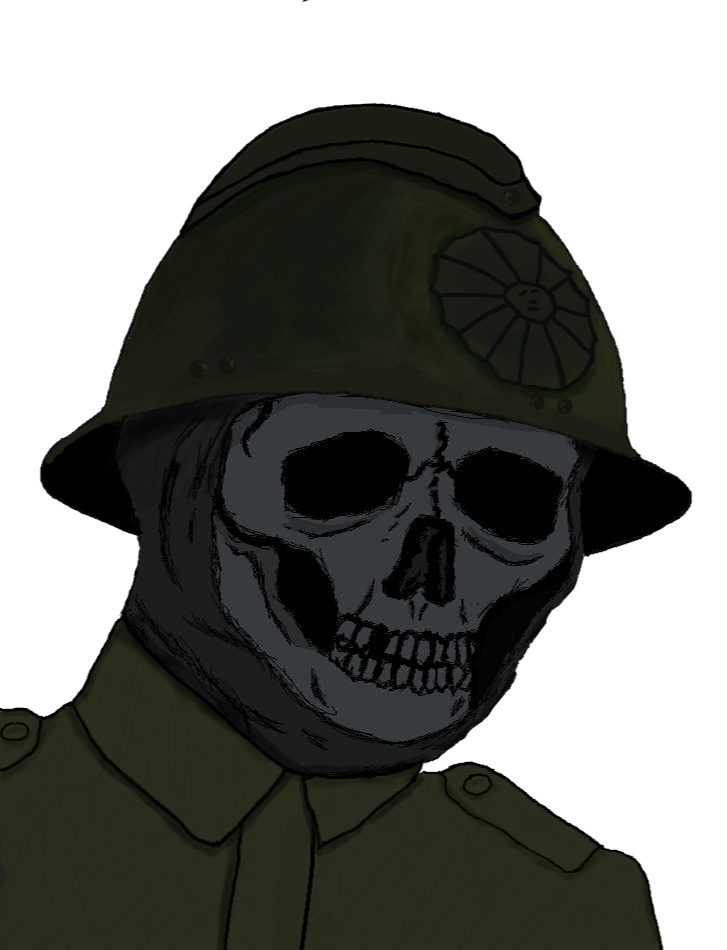
Label: 5_Withered_Wojak